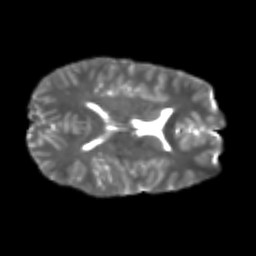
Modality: T2w
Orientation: axial
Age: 20
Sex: male
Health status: healthy
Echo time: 0.074 s